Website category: university
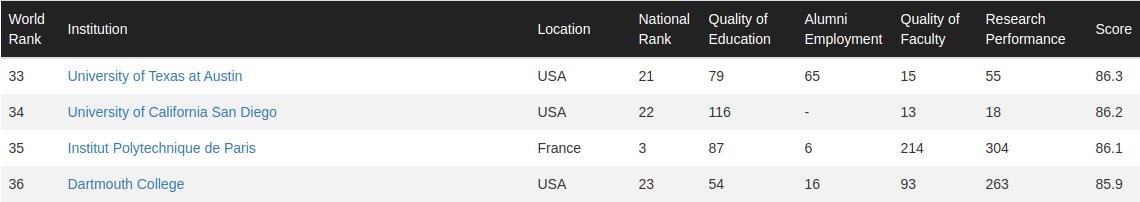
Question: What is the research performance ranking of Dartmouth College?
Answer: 263

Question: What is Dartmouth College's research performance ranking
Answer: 263

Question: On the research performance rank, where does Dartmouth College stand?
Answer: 263

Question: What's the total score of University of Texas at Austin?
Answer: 86.3

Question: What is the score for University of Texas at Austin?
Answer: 86.3

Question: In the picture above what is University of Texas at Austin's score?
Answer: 86.3

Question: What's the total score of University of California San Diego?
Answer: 86.2

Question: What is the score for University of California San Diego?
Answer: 86.2

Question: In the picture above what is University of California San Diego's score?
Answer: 86.2

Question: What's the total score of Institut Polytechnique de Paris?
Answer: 86.1

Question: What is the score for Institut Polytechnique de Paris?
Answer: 86.1

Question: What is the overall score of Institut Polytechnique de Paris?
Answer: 86.1

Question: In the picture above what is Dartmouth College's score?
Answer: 85.9

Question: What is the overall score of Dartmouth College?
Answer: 85.9

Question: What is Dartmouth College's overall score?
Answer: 85.9

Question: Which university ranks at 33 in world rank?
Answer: University of Texas at Austin

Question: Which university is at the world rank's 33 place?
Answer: University of Texas at Austin

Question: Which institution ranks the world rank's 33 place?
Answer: University of Texas at Austin

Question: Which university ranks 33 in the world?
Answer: University of Texas at Austin

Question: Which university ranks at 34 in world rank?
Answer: University of California San Diego

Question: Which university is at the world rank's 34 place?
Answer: University of California San Diego

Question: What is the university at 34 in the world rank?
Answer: University of California San Diego

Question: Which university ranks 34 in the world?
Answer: University of California San Diego

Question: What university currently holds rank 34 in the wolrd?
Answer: University of California San Diego

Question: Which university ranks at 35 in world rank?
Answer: Institut Polytechnique de Paris

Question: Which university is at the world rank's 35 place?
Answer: Institut Polytechnique de Paris

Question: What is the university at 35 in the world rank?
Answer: Institut Polytechnique de Paris

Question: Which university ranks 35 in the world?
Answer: Institut Polytechnique de Paris

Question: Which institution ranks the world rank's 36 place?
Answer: Dartmouth College

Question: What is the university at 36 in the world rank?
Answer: Dartmouth College

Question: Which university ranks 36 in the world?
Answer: Dartmouth College

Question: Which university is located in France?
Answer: Institut Polytechnique de Paris

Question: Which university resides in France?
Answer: Institut Polytechnique de Paris

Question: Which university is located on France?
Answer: Institut Polytechnique de Paris

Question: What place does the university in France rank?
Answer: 35

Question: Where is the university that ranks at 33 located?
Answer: USA

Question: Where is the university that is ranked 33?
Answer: USA

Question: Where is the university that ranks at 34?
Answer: USA

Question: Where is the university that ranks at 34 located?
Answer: USA

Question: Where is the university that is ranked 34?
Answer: USA

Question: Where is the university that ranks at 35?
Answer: France

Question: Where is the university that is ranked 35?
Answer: France

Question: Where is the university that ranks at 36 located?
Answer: USA

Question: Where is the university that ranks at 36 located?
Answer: USA

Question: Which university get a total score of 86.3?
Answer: University of Texas at Austin

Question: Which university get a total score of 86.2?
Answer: University of California San Diego

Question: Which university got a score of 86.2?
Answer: University of California San Diego

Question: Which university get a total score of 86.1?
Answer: Institut Polytechnique de Paris

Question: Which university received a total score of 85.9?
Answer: Dartmouth College

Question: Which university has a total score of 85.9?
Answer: Dartmouth College

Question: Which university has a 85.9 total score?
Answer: Dartmouth College

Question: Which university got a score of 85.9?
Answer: Dartmouth College